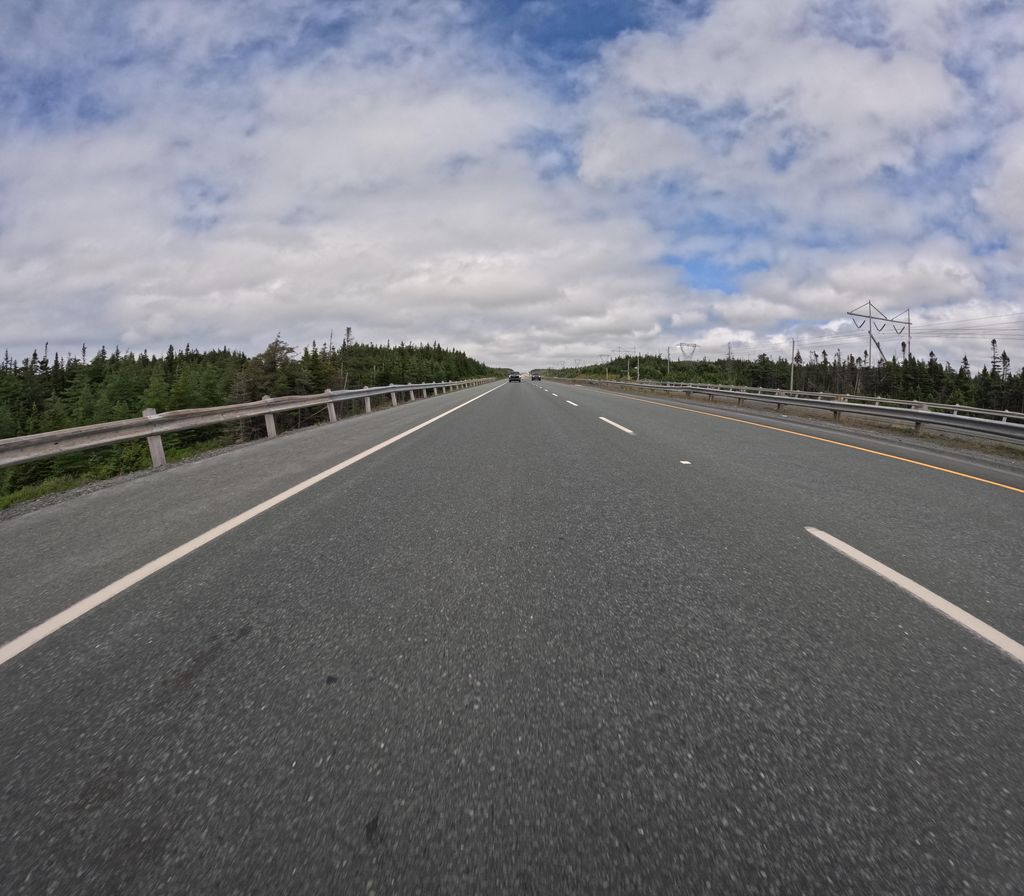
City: st_johns